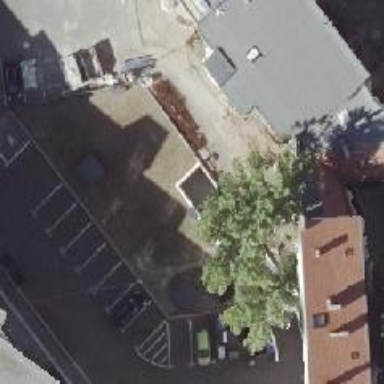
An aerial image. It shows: Parking entrance.